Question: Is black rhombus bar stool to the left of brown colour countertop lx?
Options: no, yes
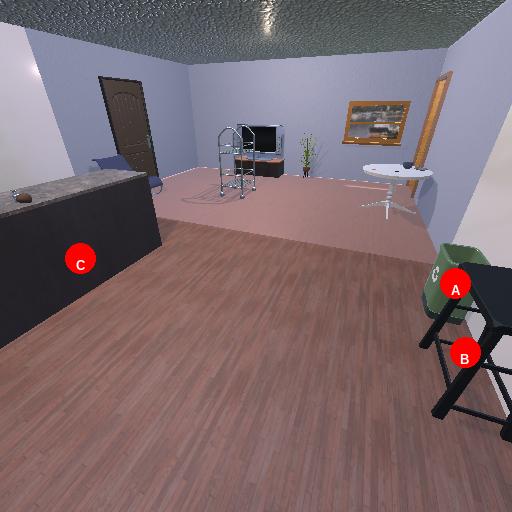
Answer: no